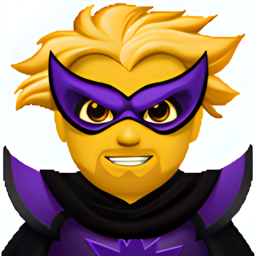
Name: man supervillain
Emoji: 🦹‍♂️
Group: People & Body
Sub-group: person-fantasy